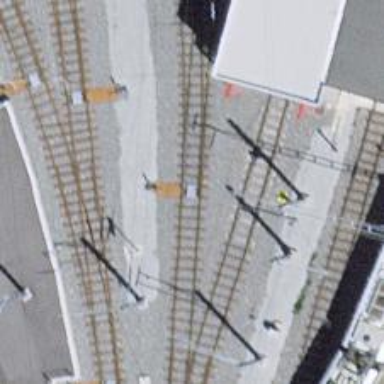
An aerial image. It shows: Railway switch.